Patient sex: M
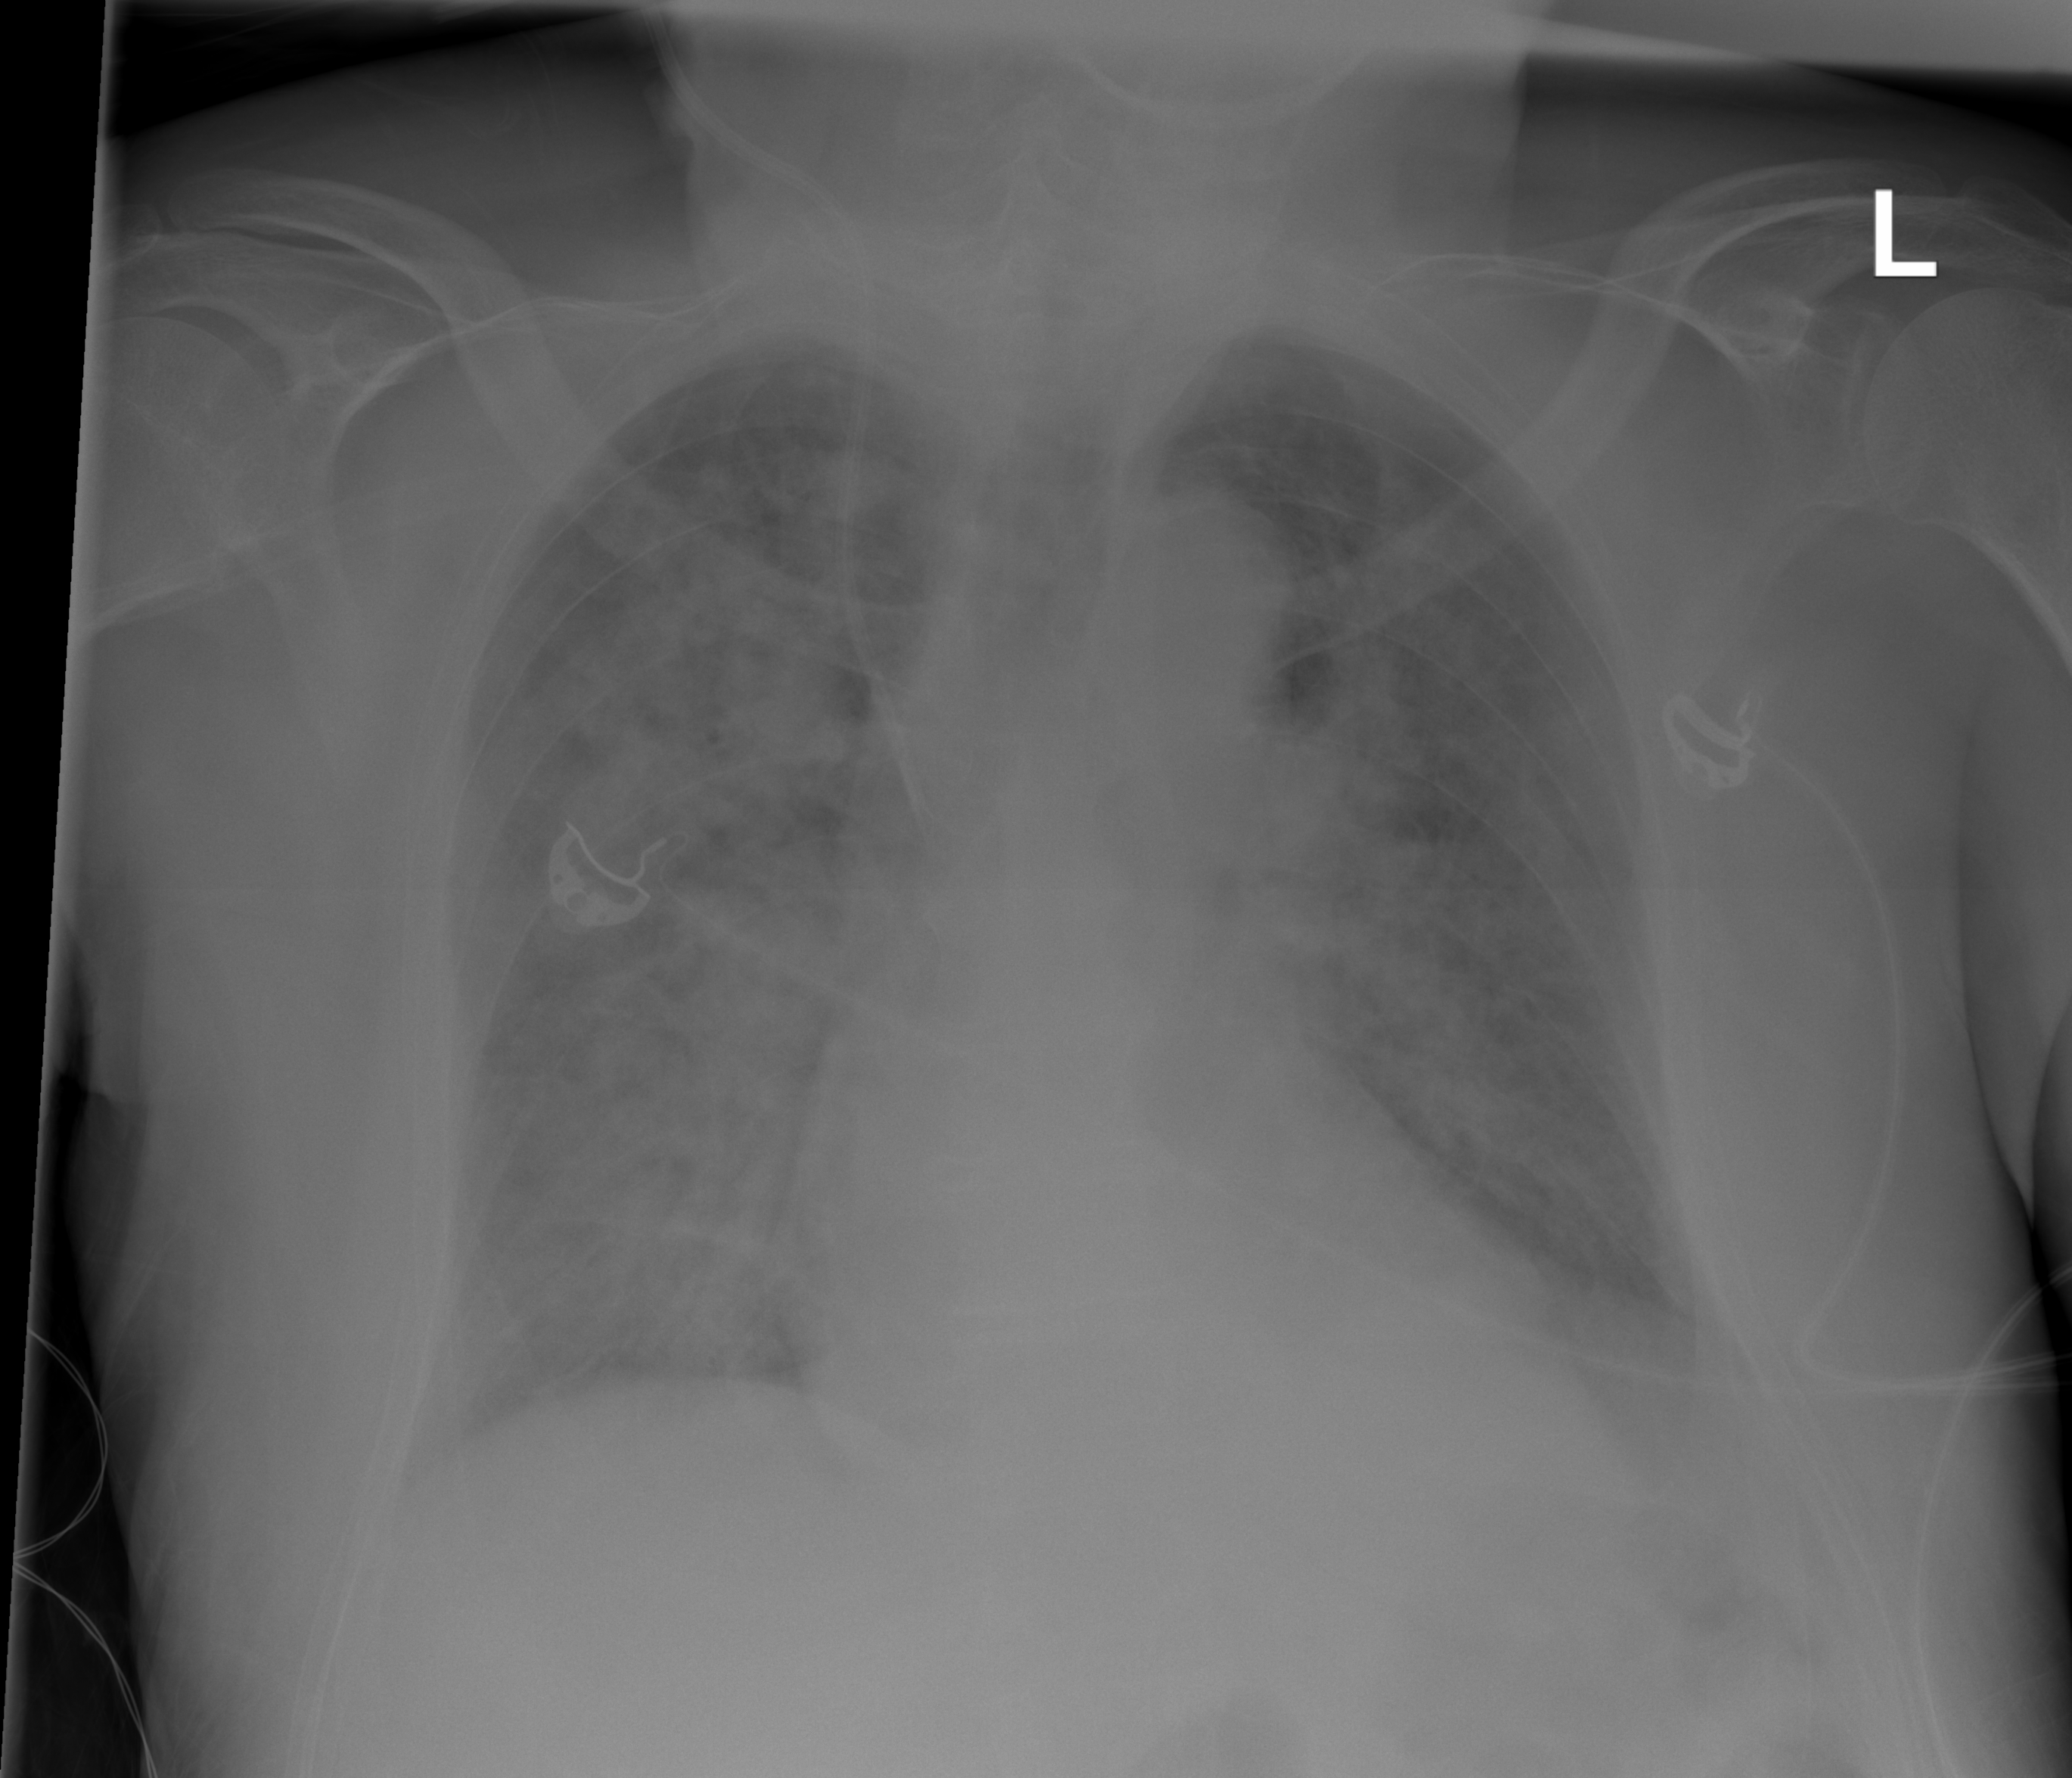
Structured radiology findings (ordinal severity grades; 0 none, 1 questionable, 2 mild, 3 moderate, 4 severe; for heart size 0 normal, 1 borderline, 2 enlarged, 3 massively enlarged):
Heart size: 0
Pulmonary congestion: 4
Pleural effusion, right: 0
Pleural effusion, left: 0
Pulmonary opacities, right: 3
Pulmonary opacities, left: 3
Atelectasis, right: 2
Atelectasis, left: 2